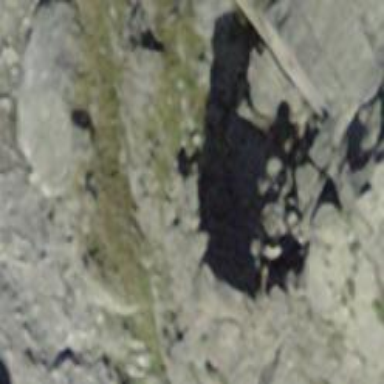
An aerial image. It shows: Natural cliff.